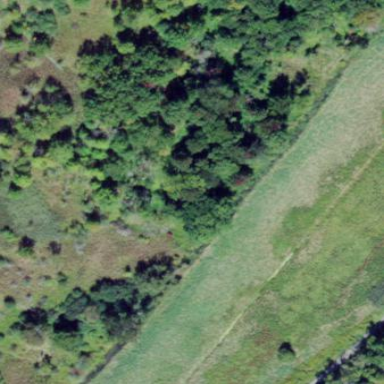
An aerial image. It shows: Marshy wetland area.